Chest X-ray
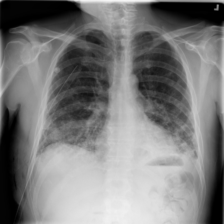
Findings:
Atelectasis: negative
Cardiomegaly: negative
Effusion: negative
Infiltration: negative
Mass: negative
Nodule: negative
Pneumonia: negative
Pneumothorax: negative
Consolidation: negative
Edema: negative
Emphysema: negative
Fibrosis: negative
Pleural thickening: negative
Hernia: negative